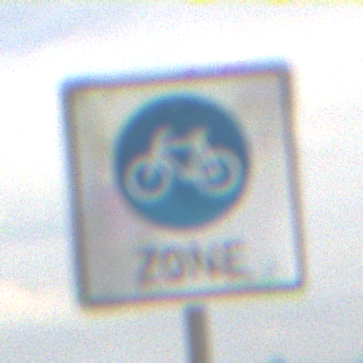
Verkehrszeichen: BeginnFahrradzone
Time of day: Midday
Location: Outdoor (Nature)
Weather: PartlyCloudy
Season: NotSpecified
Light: Natural